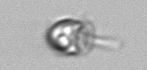
Label: Balanion